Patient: sex M, age 47
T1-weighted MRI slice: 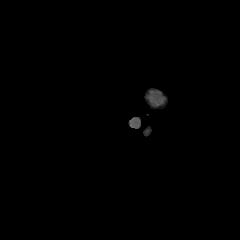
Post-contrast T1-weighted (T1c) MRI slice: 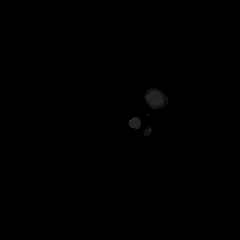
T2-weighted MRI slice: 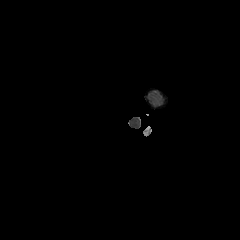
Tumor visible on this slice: no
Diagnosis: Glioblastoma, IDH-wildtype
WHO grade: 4